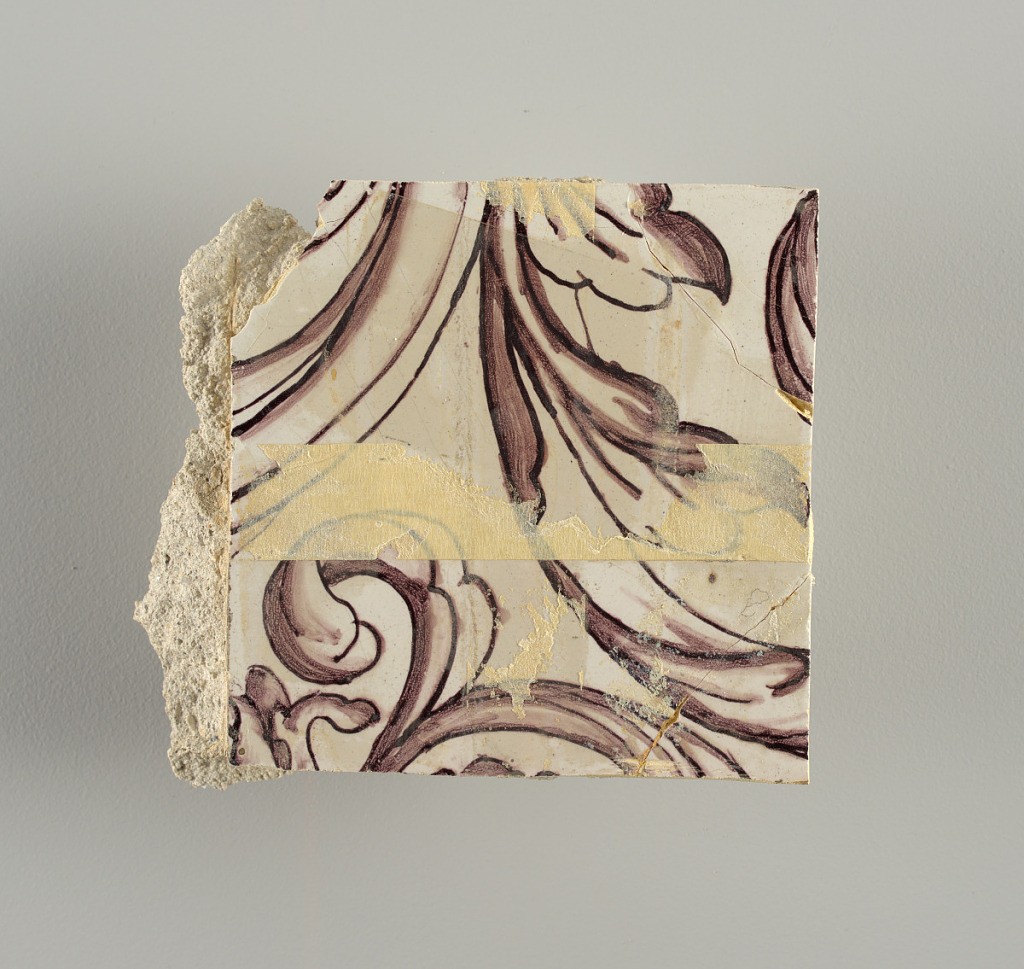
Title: Wall facing
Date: ca. 1725
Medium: tin-glazed earthenware, underglaze
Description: Two vertical rectangles, twenty-three tiles high.  A) Nine tiles wide at top; seven tiles wide at bottom.  B) Ten and one-half tiles wide.

Arabesque design of foliage.  A) with centered figure of Justice under a canopy.  B) with centered urn.